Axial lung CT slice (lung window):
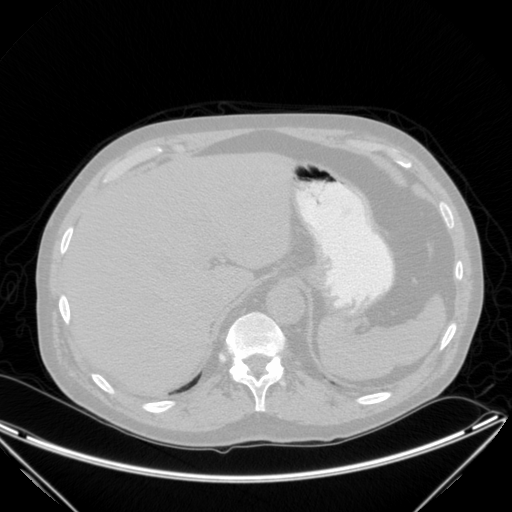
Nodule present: no